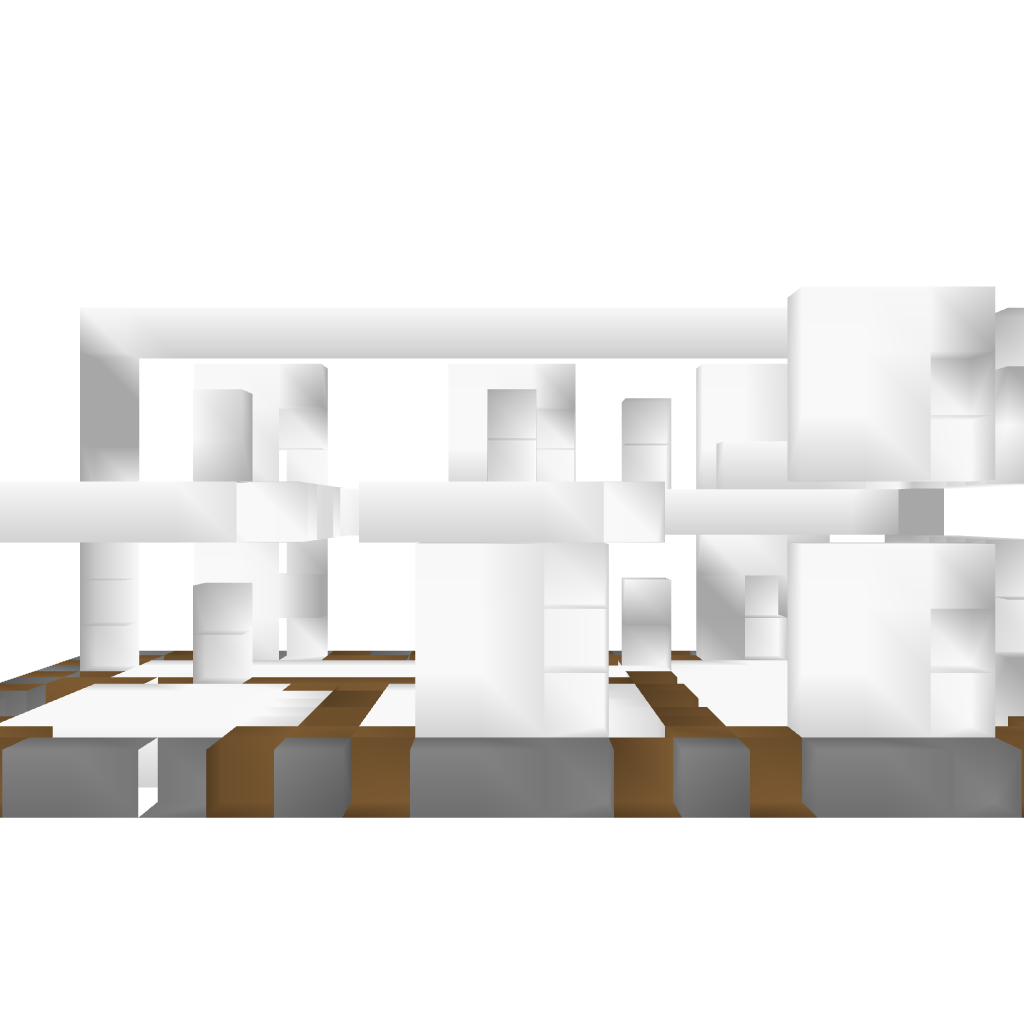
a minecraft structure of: Modern House #4 bad low quality